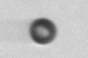
Label: bead